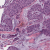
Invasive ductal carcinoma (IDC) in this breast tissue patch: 1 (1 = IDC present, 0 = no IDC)